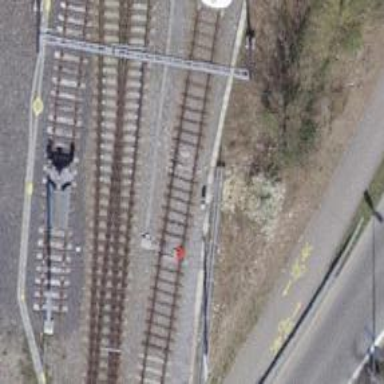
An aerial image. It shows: Railway siding with rails.